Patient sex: M
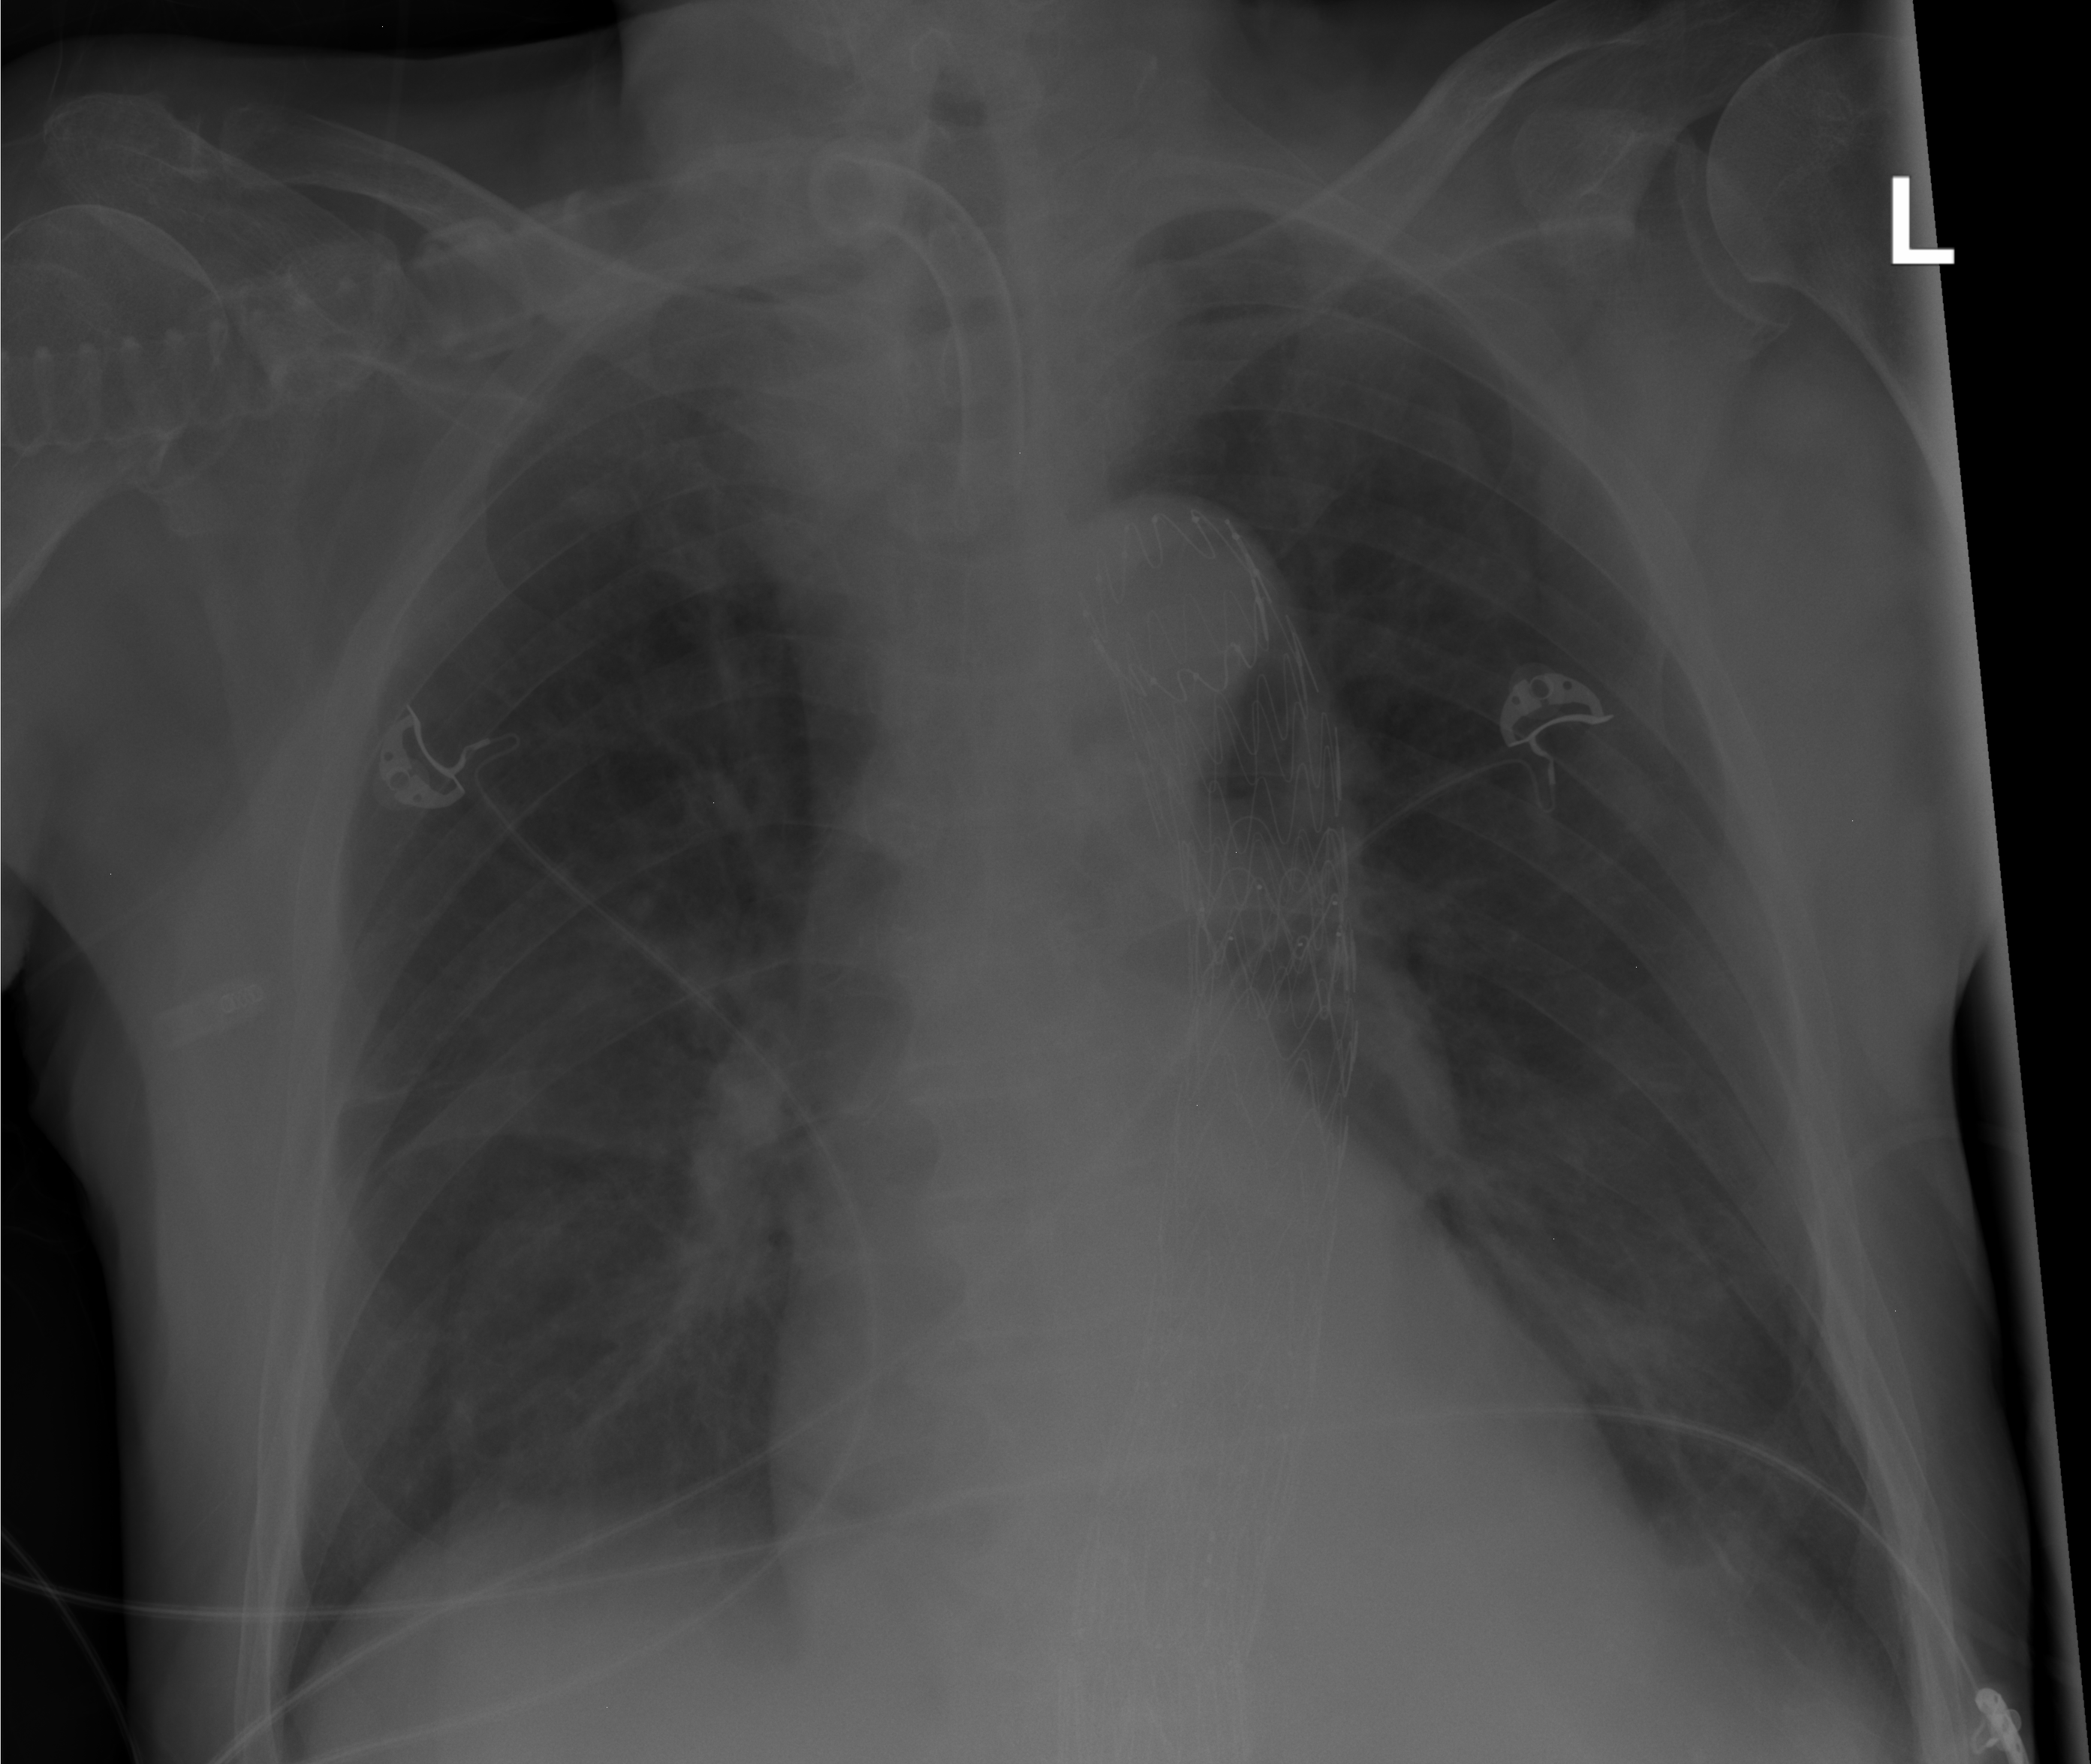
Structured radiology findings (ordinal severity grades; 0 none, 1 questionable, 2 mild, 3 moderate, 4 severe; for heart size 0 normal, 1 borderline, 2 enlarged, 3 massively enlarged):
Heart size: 2
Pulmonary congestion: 1
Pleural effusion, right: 0
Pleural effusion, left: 0
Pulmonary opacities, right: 0
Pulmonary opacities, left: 0
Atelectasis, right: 0
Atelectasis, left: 0